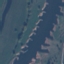
Land use / land cover class: River